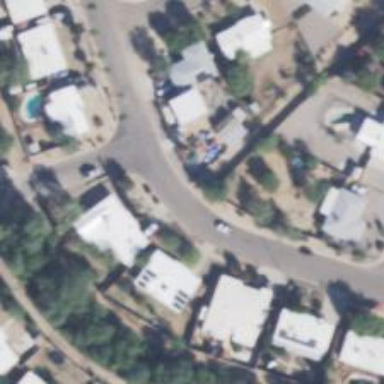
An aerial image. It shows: Alleyway designated as service road.